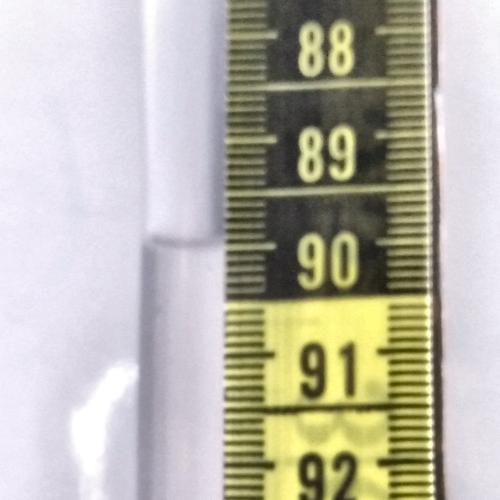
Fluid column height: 90.0 cm